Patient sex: F
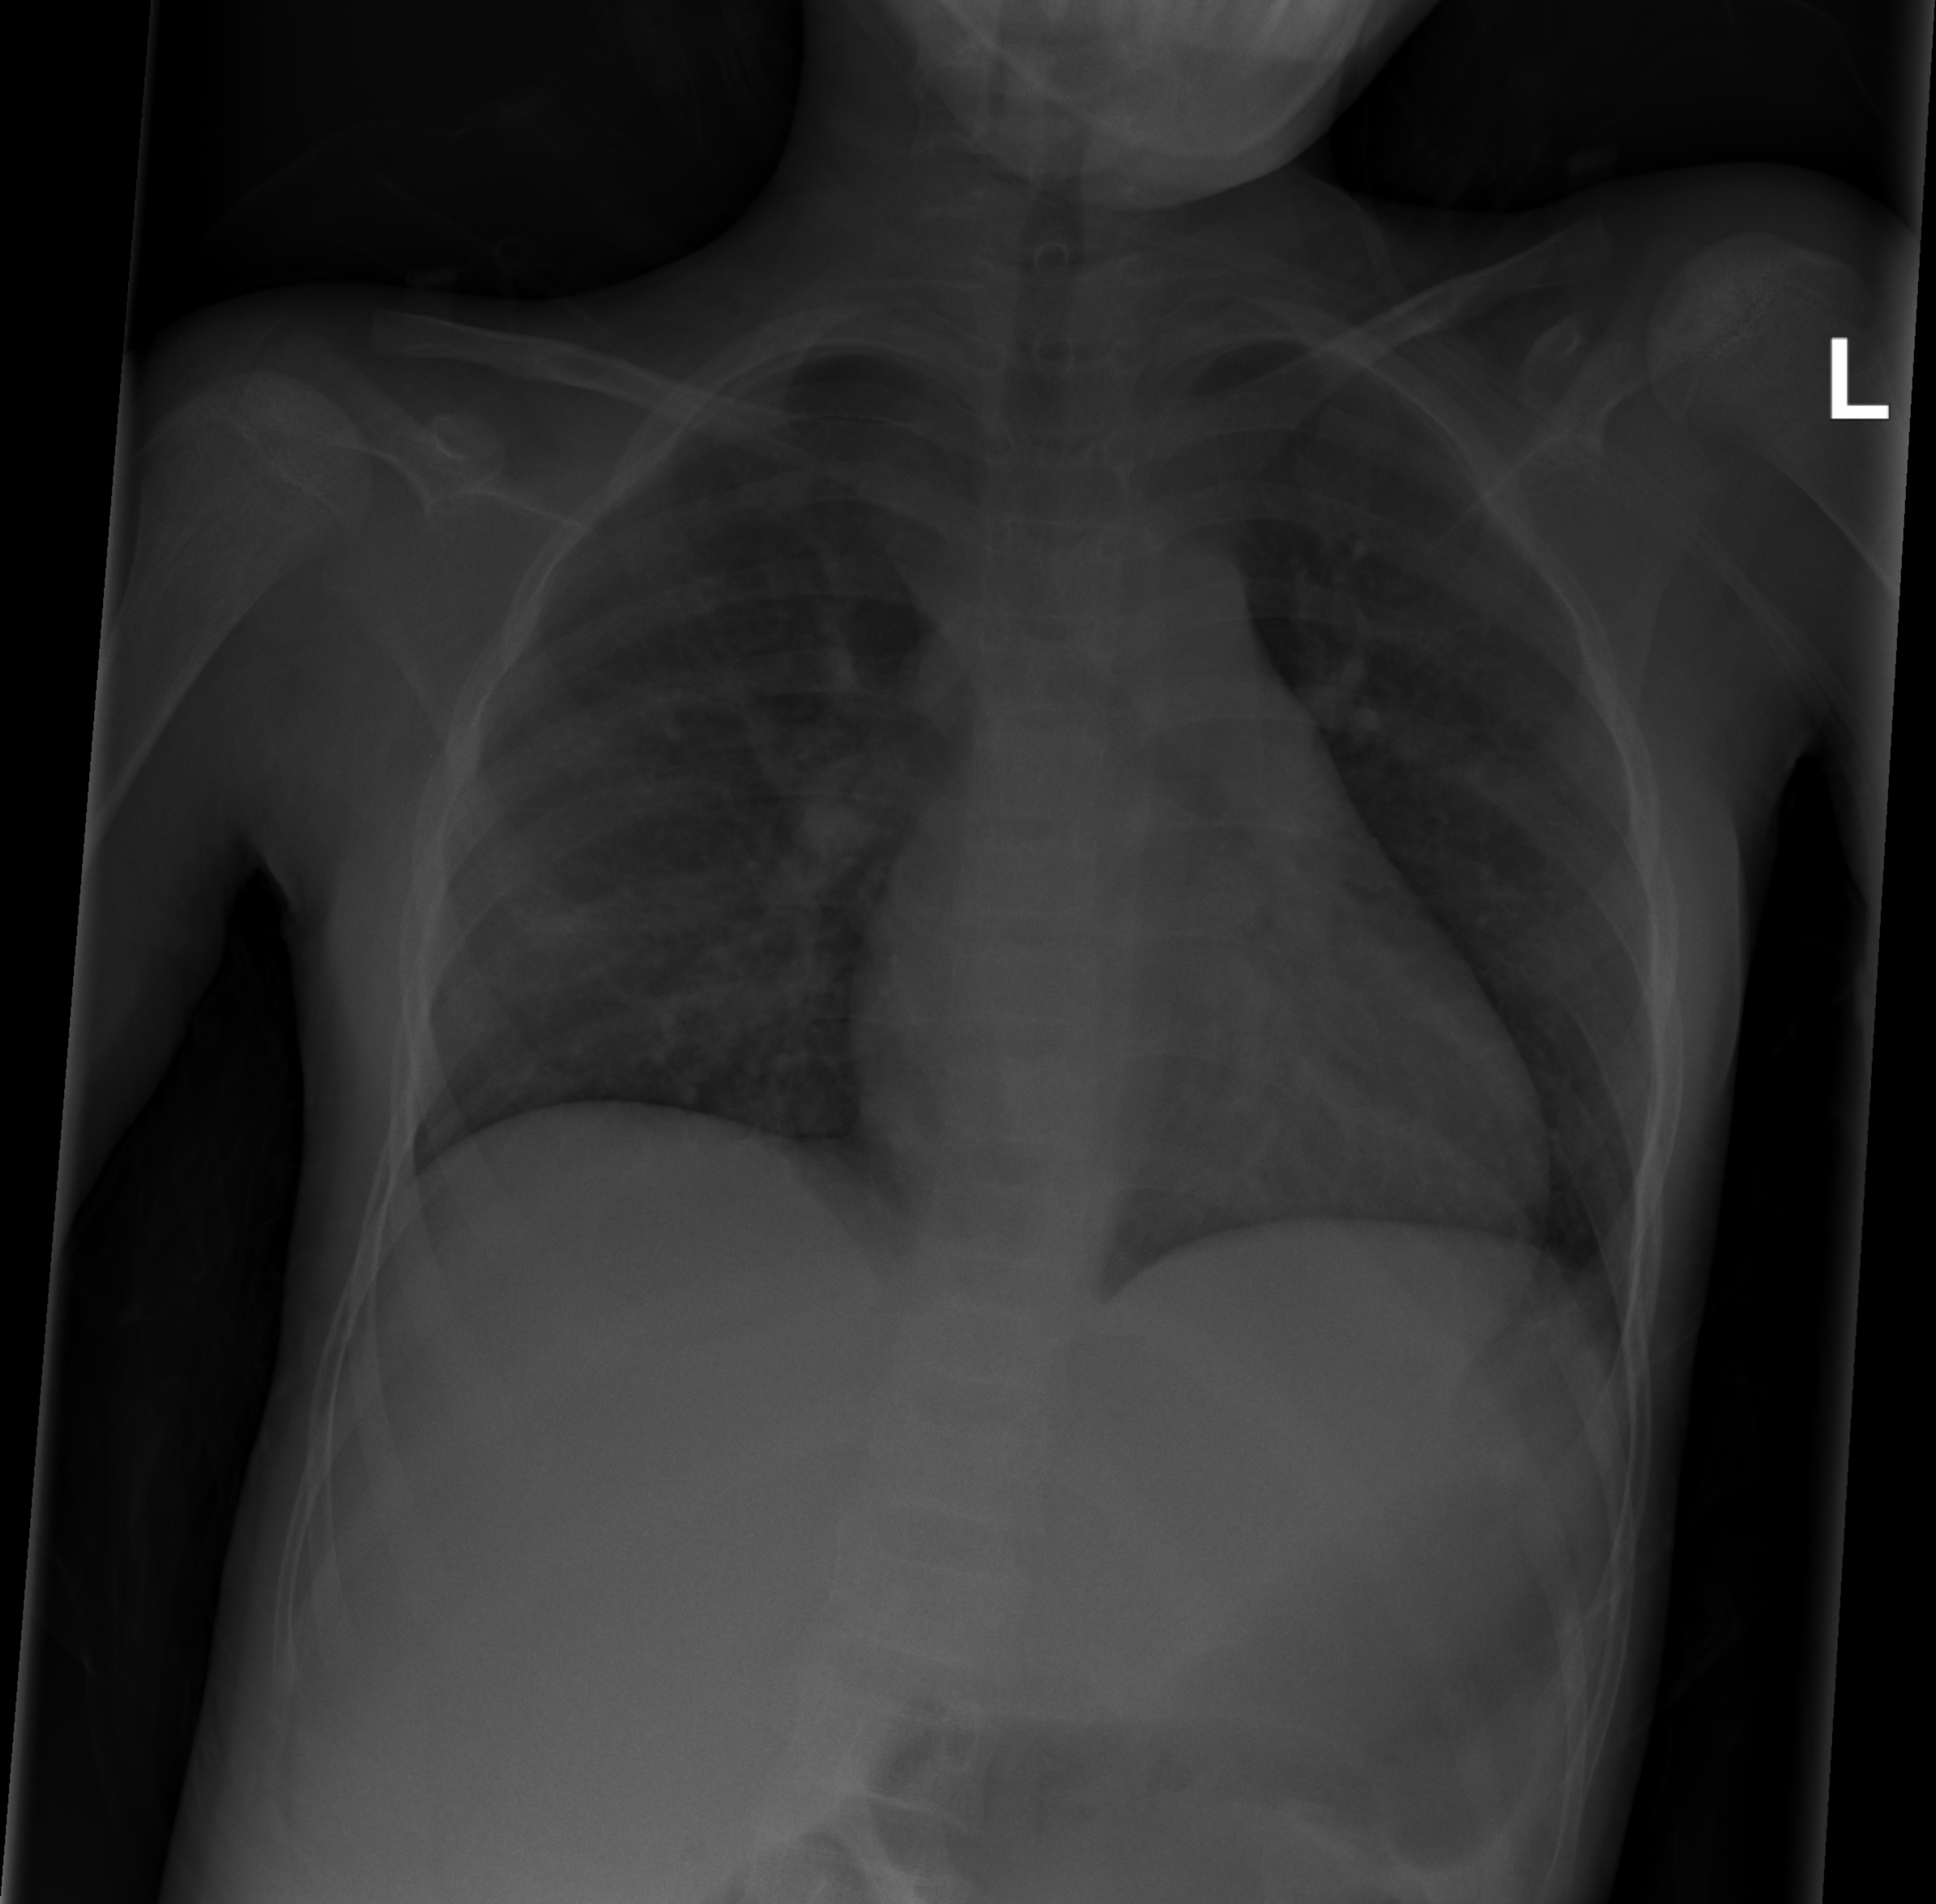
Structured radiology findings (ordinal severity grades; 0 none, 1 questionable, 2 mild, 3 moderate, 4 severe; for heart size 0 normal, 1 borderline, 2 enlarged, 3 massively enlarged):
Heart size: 0
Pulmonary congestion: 0
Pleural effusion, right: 0
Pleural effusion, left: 0
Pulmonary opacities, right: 2
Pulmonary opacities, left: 0
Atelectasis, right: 2
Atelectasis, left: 0